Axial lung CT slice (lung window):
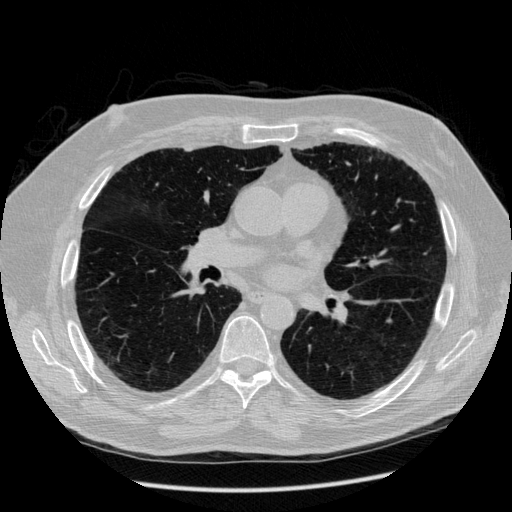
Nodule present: yes
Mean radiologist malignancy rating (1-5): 1